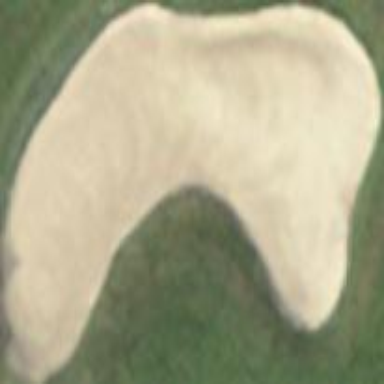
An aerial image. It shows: Sand bunker on golf course.